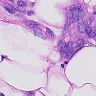
Metastatic tissue present: yes